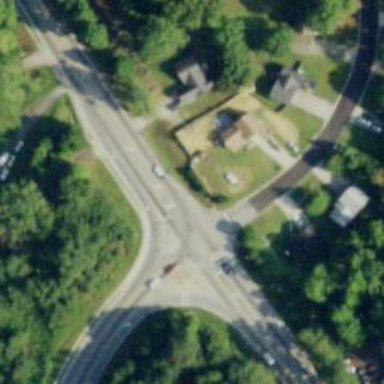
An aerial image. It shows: Secondary link road with asphalt surface.